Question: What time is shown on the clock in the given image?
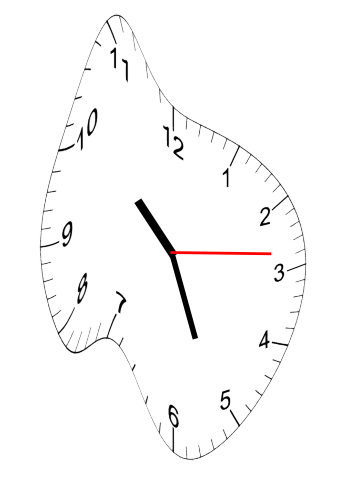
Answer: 10:26:14